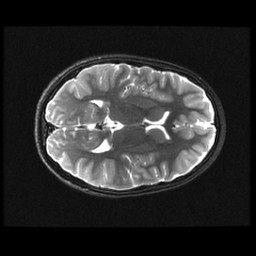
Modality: T2w
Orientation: axial
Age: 14
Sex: female
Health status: ill
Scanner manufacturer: ge
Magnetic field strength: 3 T
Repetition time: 7.5 s
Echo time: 0.1007 s